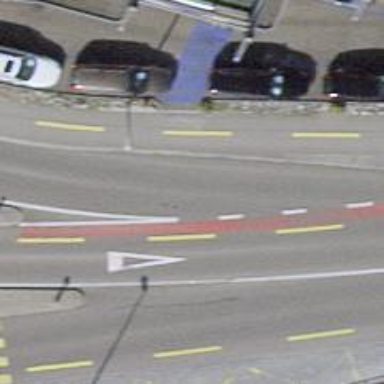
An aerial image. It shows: Asphalt sidewalk path.